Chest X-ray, AP view. Patient: 56 years old, sex M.
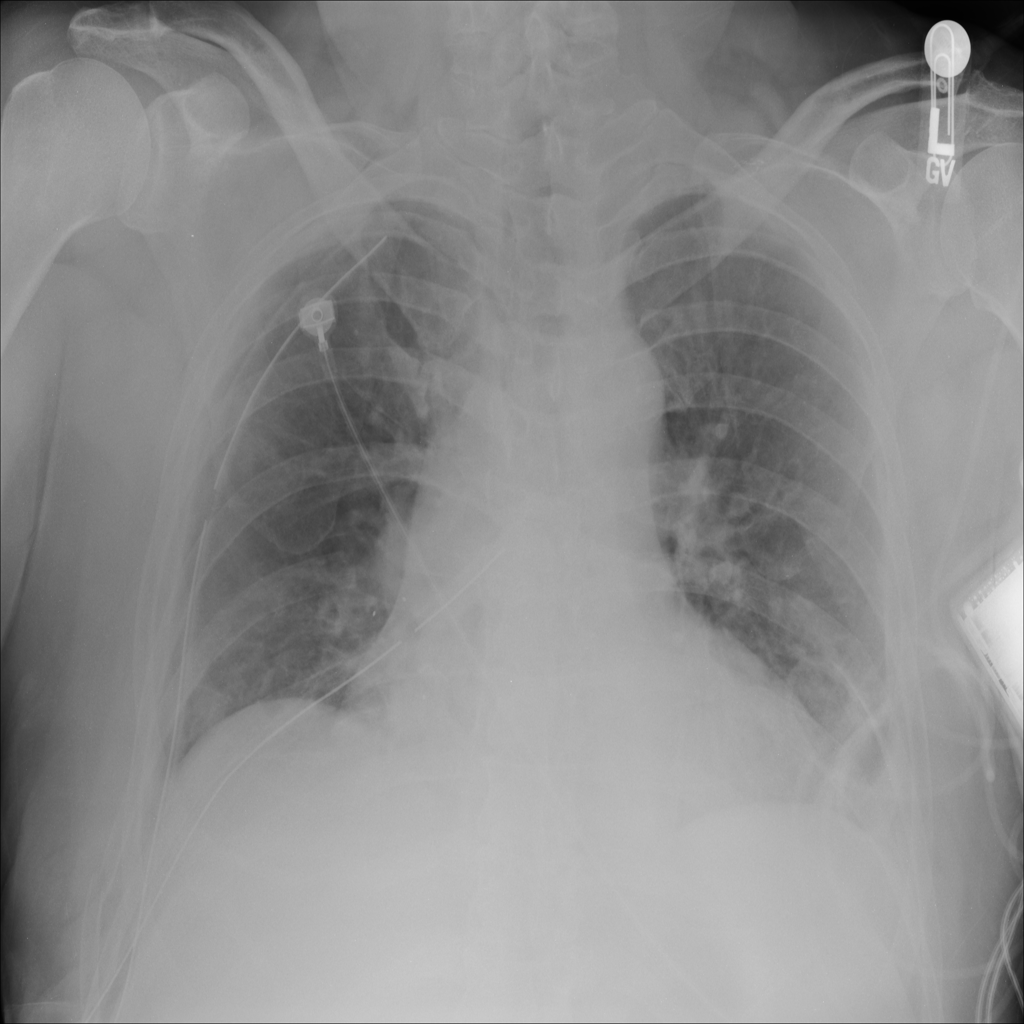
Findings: No Finding